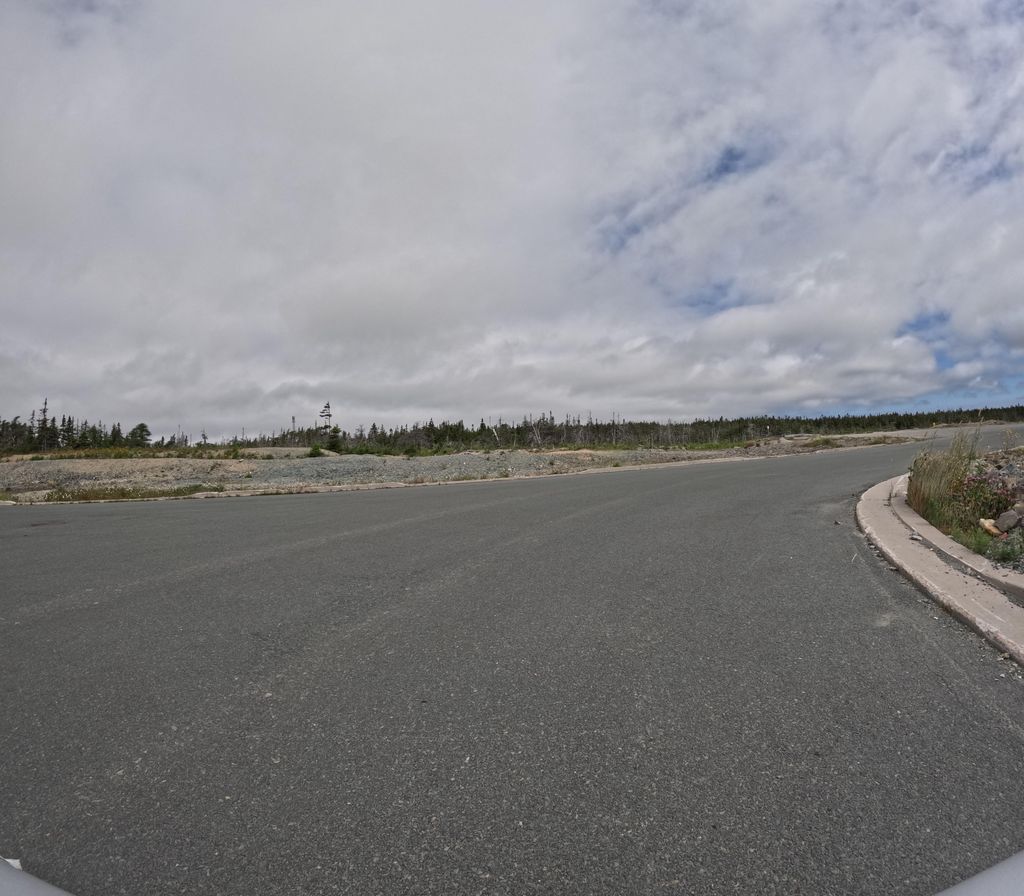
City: st_johns